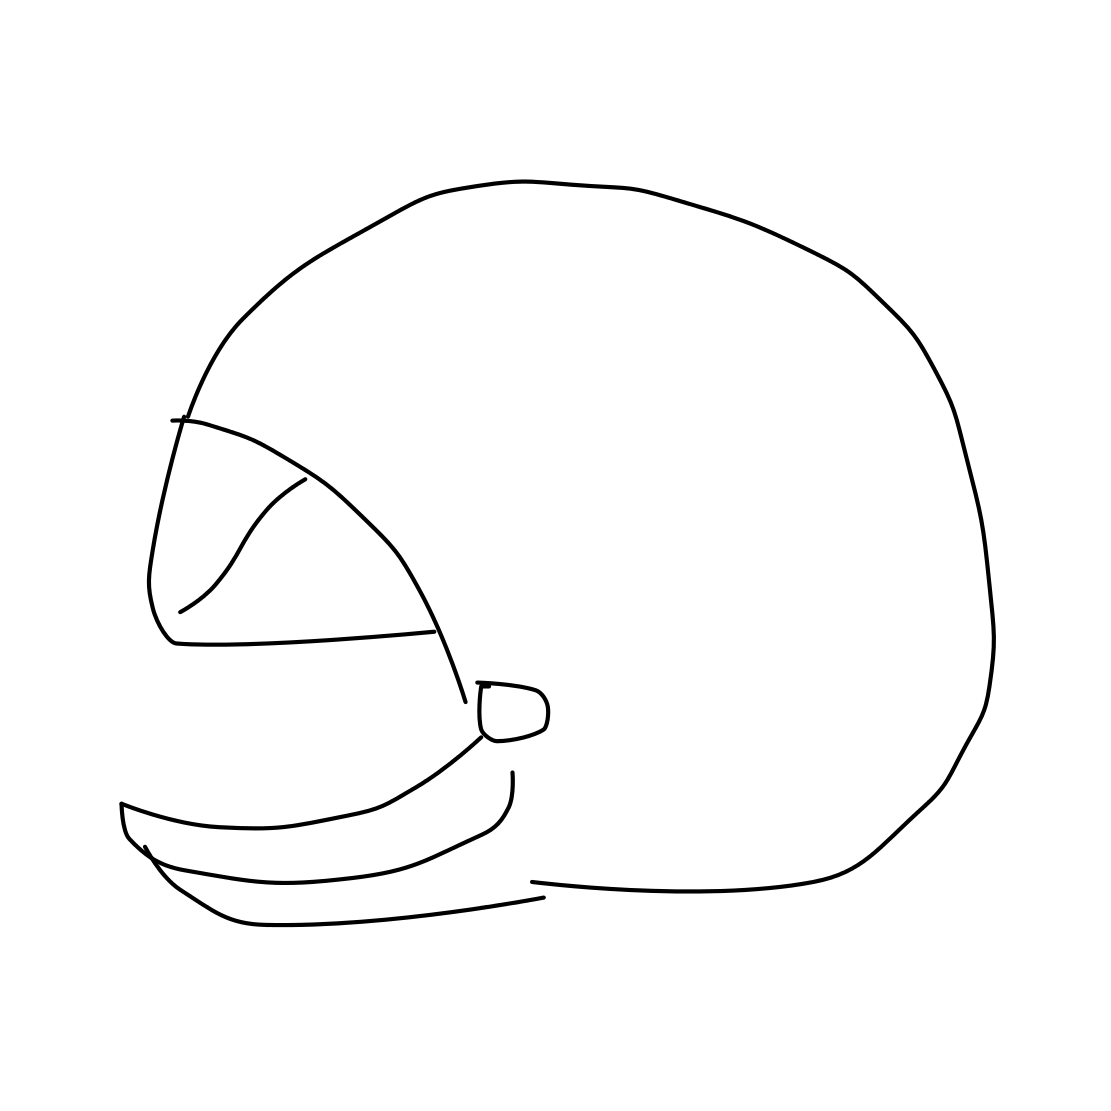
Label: helmet